Question: Is it possible to suppress the "Leave this page" alert when redirecting to another page?

I am using the jQuery notification popup <URL> and once i click on the "OK" button on the popup box this is the code i execute:
'''
if (window.location.protocol != "https:") {
//window.location.href ="https://" + location.hostname + '/thank-you';
window.location.replace("https://" + location.hostname + '/thank-you');
} else {
//window.location.href ='/thank-you';
window.location.replace("/thank-you");
}
'''
As you see above, I've tried both and but they give the same alert box it seems.
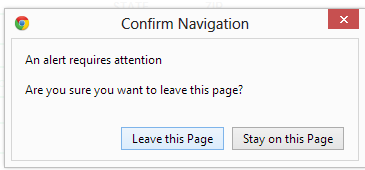
Answer: Wait, do you mean:
'''
window.onbeforeunload = null;
'''